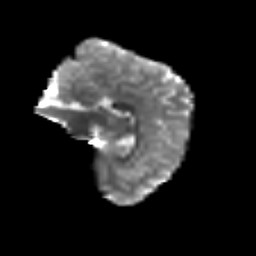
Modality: T2w
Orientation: sagittal
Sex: female
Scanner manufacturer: siemens
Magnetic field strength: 3 T
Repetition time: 5 s
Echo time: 0.071 s